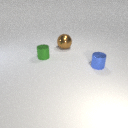
small green metal cylinder to the left of small blue metal cylinder